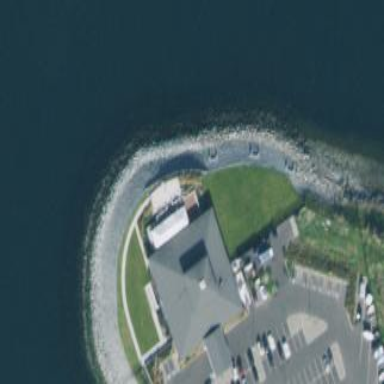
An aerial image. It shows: Building related to yachting.